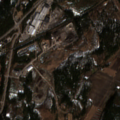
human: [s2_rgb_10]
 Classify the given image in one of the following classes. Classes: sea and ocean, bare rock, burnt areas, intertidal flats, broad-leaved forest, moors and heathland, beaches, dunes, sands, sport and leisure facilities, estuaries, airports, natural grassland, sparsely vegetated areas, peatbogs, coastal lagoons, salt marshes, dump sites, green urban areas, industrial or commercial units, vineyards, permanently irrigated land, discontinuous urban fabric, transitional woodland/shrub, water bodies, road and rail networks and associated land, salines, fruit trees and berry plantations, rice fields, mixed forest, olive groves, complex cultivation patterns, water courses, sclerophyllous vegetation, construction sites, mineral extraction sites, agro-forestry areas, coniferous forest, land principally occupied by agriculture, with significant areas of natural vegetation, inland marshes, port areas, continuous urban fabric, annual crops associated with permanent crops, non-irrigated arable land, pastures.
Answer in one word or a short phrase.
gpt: discontinuous urban fabric, industrial or commercial units, land principally occupied by agriculture, with significant areas of natural vegetation, coniferous forest, mixed forest